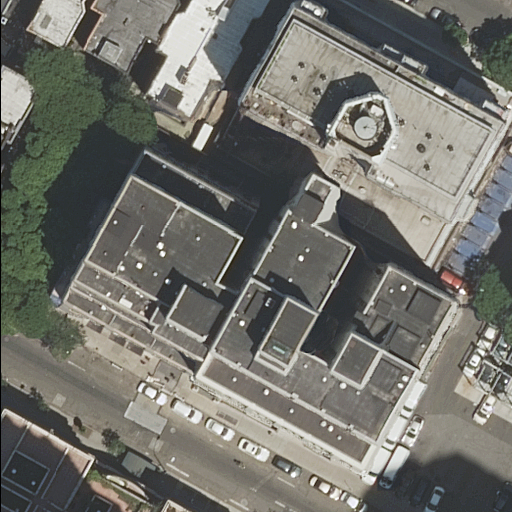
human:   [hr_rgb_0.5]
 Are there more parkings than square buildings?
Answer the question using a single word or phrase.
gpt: yes

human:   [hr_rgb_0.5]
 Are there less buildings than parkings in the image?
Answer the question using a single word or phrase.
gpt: no

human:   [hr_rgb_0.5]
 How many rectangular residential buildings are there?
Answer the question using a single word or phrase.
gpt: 4

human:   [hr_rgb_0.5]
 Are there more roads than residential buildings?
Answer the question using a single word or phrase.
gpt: no

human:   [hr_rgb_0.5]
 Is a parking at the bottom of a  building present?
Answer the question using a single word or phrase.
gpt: yes

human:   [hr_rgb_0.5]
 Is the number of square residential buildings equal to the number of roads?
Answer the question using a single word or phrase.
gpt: no

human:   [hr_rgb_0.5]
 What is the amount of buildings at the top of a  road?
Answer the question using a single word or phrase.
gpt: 7

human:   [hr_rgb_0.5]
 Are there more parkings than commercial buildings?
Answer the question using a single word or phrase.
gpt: yes

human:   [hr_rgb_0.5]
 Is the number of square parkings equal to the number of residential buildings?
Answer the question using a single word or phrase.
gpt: no

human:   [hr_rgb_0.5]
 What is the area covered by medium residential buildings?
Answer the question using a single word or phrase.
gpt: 495m2

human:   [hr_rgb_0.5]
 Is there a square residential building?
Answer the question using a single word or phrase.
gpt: no

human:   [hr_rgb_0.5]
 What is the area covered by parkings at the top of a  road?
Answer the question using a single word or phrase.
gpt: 0m2

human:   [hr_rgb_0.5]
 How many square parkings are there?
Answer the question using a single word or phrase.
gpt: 0

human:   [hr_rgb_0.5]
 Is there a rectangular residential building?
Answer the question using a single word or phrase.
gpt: yes

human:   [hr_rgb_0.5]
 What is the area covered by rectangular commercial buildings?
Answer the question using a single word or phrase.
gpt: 0m2

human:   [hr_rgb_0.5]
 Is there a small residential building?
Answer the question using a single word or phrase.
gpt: yes

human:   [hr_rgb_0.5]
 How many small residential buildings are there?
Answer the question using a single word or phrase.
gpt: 4

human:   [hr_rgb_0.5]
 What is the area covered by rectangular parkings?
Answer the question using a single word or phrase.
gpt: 67m2

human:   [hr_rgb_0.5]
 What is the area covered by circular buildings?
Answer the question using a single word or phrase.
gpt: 0m2

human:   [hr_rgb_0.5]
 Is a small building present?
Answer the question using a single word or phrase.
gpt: yes

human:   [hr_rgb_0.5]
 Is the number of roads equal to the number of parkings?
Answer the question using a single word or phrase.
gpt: no

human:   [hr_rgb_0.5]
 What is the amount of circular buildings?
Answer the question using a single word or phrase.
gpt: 0

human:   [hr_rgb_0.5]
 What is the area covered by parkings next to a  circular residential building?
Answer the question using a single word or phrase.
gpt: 0m2

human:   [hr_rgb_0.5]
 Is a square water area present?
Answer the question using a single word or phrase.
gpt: no

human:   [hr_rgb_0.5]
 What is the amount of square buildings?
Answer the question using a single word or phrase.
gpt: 0

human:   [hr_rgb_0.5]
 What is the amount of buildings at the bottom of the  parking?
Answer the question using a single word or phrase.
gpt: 0

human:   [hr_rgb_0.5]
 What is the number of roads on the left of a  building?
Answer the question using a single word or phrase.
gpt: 4

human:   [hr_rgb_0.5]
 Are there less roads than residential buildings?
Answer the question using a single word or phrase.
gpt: yes

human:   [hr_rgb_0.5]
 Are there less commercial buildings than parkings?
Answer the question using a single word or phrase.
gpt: yes

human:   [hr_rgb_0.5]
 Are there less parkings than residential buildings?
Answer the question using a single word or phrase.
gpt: yes

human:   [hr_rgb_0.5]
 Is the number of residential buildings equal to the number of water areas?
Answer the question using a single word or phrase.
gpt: no

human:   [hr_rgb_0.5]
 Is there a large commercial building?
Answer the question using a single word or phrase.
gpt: no

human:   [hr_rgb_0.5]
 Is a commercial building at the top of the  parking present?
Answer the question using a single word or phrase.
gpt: no

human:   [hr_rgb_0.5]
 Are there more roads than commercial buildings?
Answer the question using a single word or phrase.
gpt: yes

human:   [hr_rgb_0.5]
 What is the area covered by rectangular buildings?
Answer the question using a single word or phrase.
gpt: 1049m2

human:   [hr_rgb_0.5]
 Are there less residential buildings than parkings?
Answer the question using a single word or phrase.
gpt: no